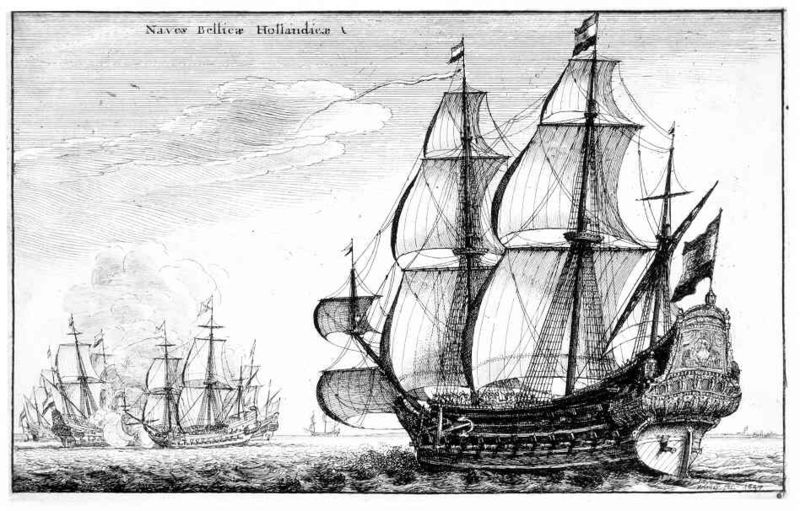
Titel: Holländische Kriegsschiffe
Künstler: Wenzel Hollar
Standort: Karlsruhe
Institution: Staatliche Kunsthalle Karlsruhe
Schlagwörter: himmel, kampf, meer, wasser, weiß, wolken, see, grau, holz, licht, schwarz, zeichnung, wolke, leinen, rahmen, holland, niederlande, horizont, vögel, wind, rauch, sonne, drei, händler, boot, handel, ruder, spanien, küste, schiff, schiffe, schrift, segel, segelschiffe, wellen, fahnen, fahne, flagge, leine, mast, segelschiff, datierung, grafik, graphik, linien, bug, masten, krieg, möwen, not, schlacht, seile, untergang, takelage, ozean, segeln, druck, druckgraphik, schnitt, schwarz weiss, schraffur, radierung, stich, text, niederländisch, rau, reise, unfall, kanonen, königin, holländisch, flaggen, anker, flotte, maste, marine, kupferstich, indien, holländer, heck, seegel, wimpeln, seeschlacht, pulverdampf, dreimaster, barke, himmmel, seriendruck, gebläht, armada, piraten, handelsschiff, selgelschiffe, pirat, kriegsschiff, kanonenboot, schlachtengemälde, schlachtschiff, kogge, 1537, hollar, wolkeln, ff, schiffszug, ändischholla, navas, holländische flotte, neves bellicae hollandies, vier schiffe, imperalismus, segelschii, geblähte segel, selgeschiff, naves bellicae, schifffahre